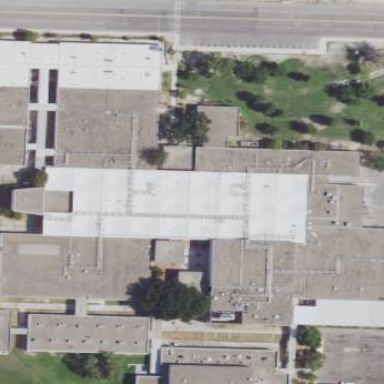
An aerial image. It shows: School building.